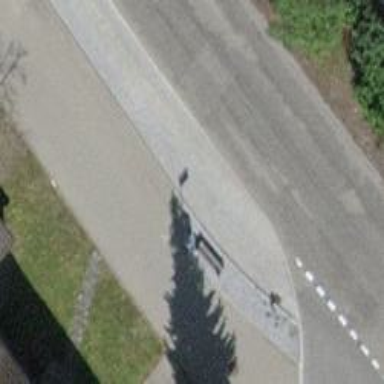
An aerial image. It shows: Platform road.